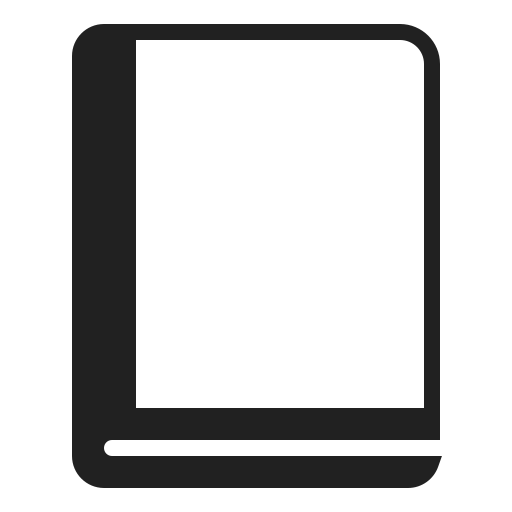
closed book high contrast